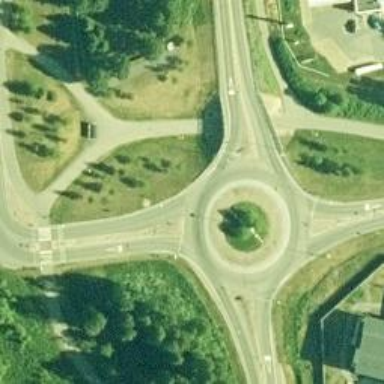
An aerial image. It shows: Secondary road with asphalt surface leading to roundabout.